Field crop: tomato
Growth stage: 1
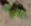
Species: solanum